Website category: auto
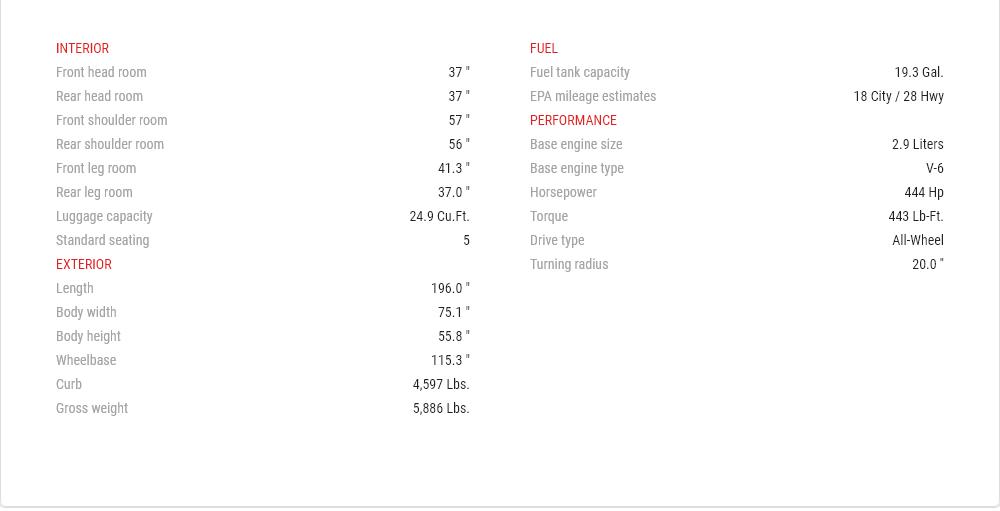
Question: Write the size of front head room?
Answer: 37 "

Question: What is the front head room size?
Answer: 37 "

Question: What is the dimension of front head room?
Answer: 37 "

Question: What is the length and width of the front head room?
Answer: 37 "

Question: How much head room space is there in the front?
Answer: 37 "

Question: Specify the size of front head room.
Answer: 37 "

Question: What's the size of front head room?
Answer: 37 "

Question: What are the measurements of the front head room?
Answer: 37 "

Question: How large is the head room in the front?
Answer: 37 "

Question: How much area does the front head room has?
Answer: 37 "

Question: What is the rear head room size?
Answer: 37 "

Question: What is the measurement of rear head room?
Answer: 37 "

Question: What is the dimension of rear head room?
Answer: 37 "

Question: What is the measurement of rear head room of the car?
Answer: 37 "

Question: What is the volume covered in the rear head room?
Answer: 37 "

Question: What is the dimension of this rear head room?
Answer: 37 "

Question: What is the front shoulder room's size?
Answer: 57 "

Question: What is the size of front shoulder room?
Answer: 57 "

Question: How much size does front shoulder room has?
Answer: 57 "

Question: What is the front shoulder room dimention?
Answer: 57 "

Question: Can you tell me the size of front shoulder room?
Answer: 57 "

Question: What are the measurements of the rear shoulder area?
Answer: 56 "

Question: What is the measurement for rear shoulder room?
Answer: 56 "

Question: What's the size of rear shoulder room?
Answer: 56 "

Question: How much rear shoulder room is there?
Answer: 56 "

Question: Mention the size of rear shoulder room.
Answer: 56 "

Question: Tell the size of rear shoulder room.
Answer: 56 "

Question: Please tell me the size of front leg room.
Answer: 41.3 "

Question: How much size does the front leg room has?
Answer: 41.3 "

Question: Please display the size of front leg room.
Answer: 41.3 "

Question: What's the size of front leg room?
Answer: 41.3 "

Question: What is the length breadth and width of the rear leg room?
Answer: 37.0 "

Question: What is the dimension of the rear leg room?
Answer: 37.0 "

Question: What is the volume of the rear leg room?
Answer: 37.0 "

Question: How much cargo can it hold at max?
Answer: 24.9 cu.ft.

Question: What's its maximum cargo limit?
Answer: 24.9 cu.ft.

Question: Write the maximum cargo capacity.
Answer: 24.9 cu.ft.

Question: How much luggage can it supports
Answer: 24.9 cu.ft.

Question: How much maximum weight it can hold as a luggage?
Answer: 24.9 cu.ft.

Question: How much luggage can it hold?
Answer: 24.9 cu.ft.

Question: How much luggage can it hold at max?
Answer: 24.9 cu.ft.

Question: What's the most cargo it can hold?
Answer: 24.9 cu.ft.

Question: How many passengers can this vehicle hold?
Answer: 5

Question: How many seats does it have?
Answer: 5

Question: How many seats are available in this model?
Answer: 5

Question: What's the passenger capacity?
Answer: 5

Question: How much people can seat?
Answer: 5

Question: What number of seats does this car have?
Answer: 5

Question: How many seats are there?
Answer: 5

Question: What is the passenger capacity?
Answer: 5

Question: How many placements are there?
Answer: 5

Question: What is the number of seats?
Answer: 5

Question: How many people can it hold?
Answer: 5

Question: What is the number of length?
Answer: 196.0 "

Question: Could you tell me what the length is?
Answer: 196.0 "

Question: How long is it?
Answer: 196.0 "

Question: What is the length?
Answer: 196.0 "

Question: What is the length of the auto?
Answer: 196.0 "

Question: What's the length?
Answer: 196.0 "

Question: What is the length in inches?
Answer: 196.0 "

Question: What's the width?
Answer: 75.1 "

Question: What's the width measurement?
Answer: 75.1 "

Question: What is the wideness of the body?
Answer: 75.1 "

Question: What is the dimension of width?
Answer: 75.1 "